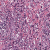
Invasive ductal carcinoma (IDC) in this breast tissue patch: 1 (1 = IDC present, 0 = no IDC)